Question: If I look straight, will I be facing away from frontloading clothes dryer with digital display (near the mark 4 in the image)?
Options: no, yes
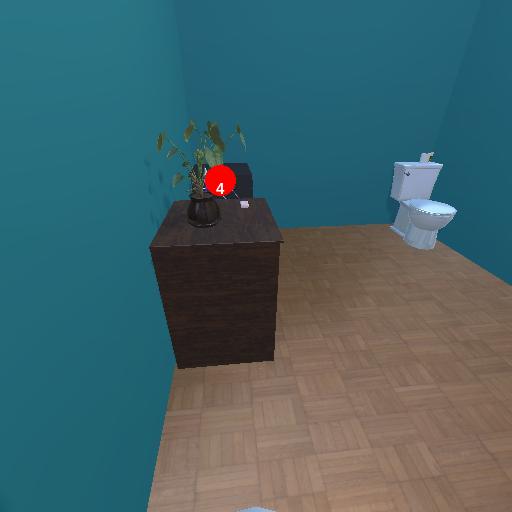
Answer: no